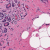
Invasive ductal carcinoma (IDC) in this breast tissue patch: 0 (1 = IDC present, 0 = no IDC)